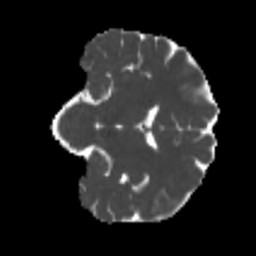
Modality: MD
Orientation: coronal
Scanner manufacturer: siemens
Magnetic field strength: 3 T
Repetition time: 4 s
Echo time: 0.0594 s